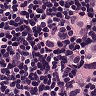
Metastatic tissue present: yes